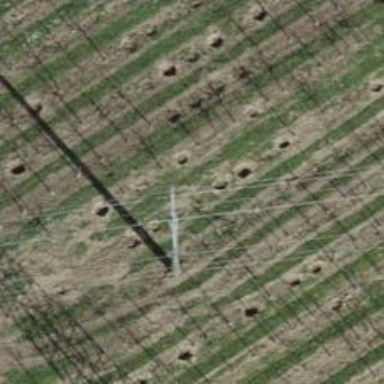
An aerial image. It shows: Power line in the image.